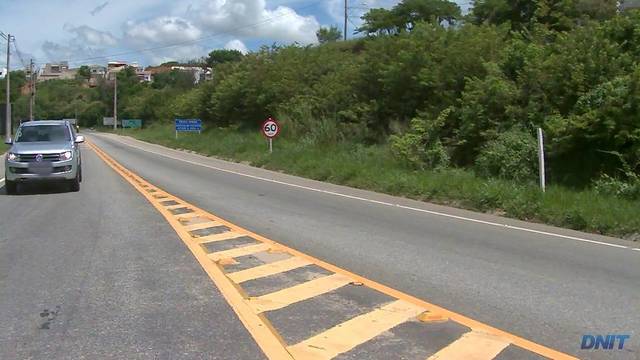
Region: Brazil
Coordinates: -18.836, -41.964